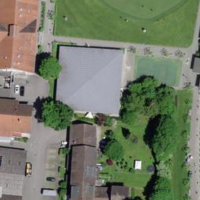
EUNIS habitat code: 53
Species observed at this site:
Prunus padus